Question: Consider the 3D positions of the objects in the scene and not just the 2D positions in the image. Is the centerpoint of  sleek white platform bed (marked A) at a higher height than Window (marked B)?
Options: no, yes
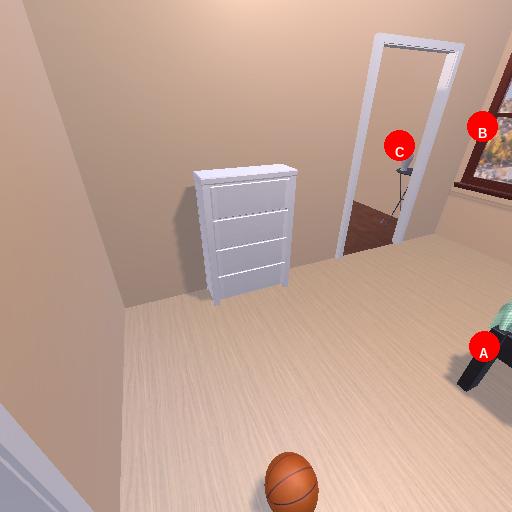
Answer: no